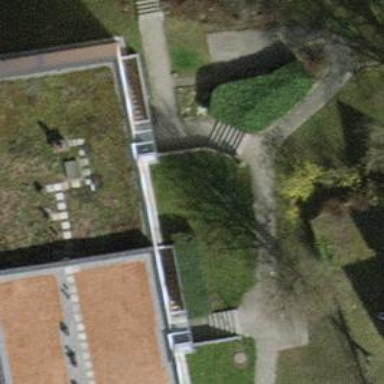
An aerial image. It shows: Road with steps.